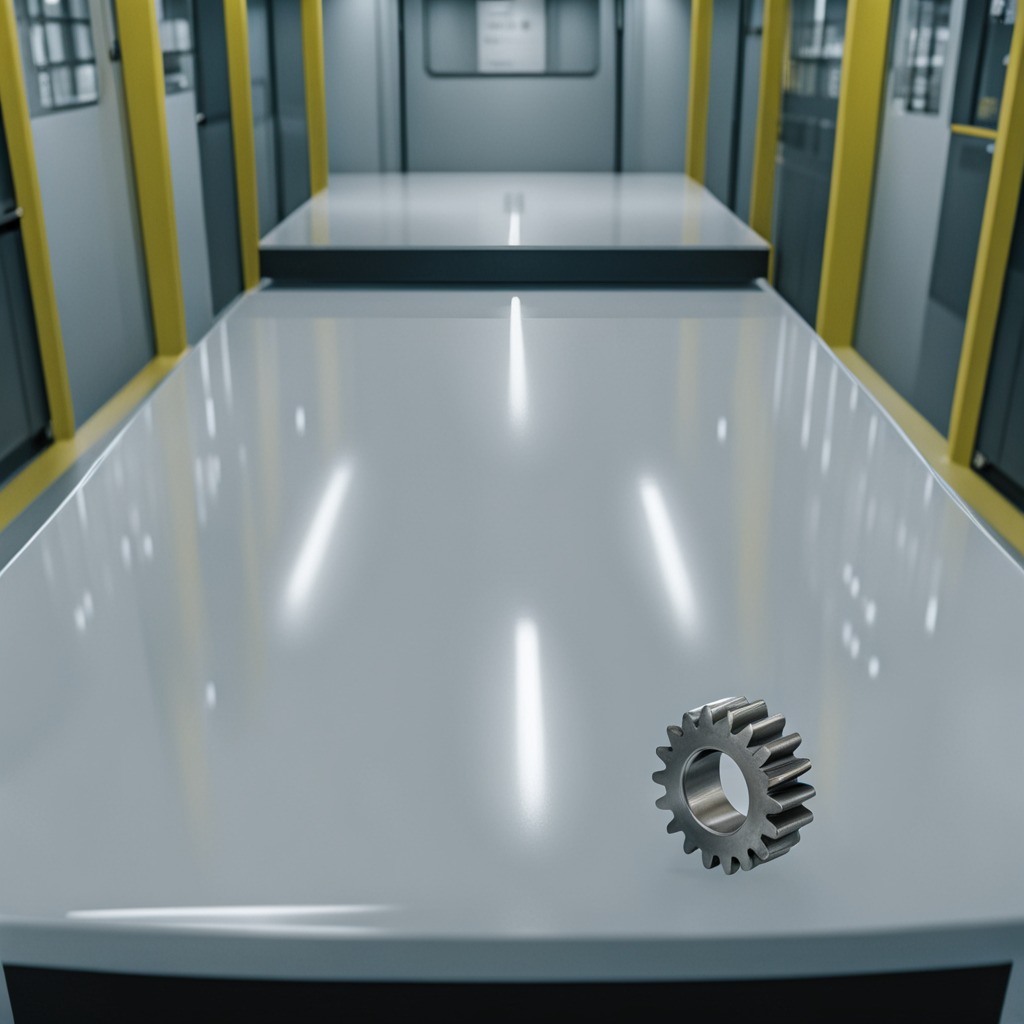
A steel gear with teeth is lying on a table in a ship maintenance bay.